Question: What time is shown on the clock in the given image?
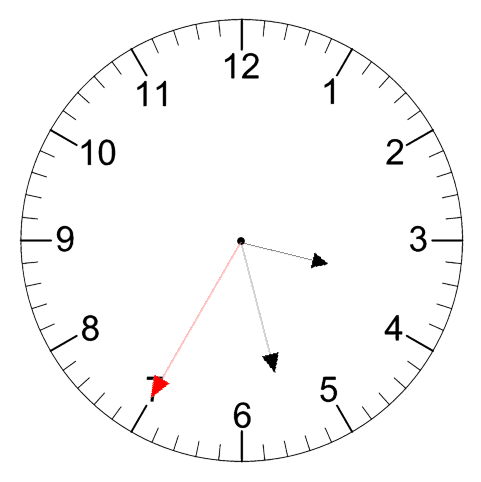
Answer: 03:27:35